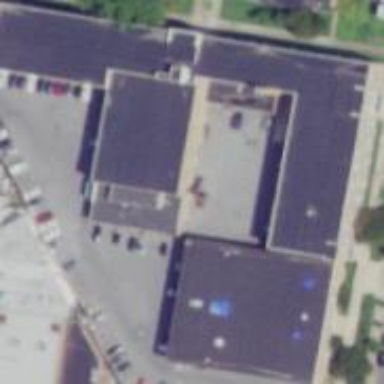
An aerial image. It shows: School building.